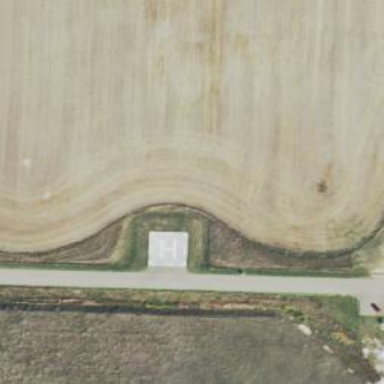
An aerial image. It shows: Image of helipad at airport.